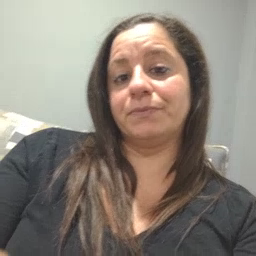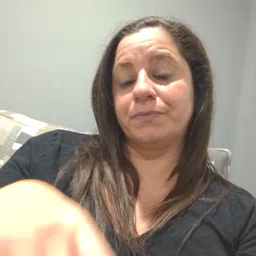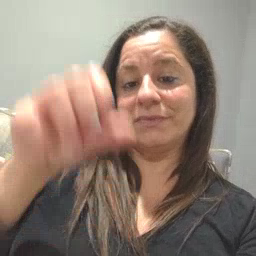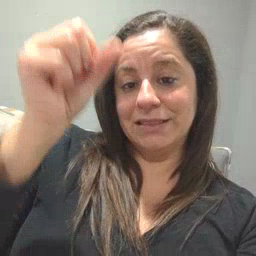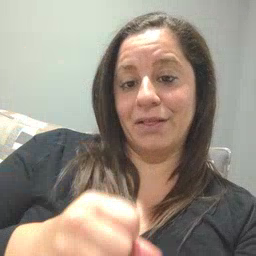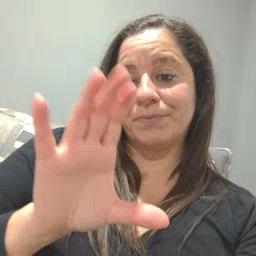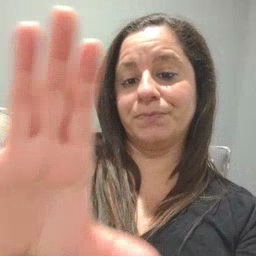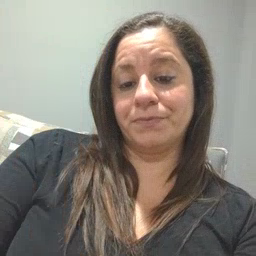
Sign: mitten